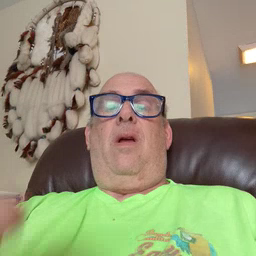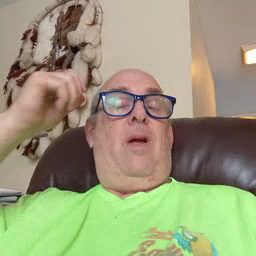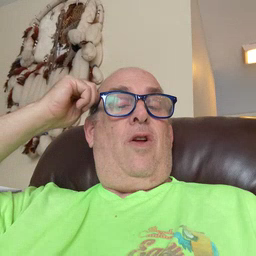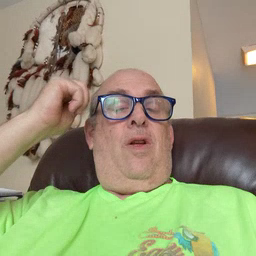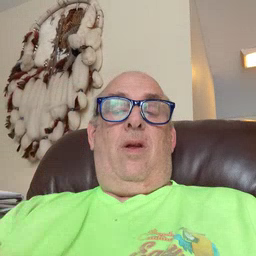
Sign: hair